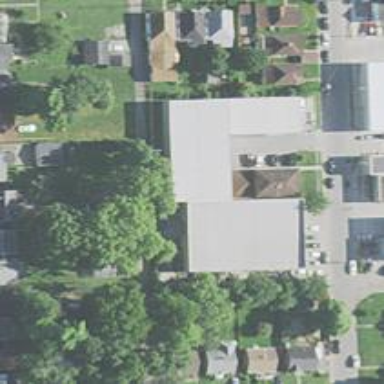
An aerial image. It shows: Alleyway designated as service road.